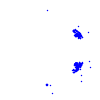
Particle: kaon